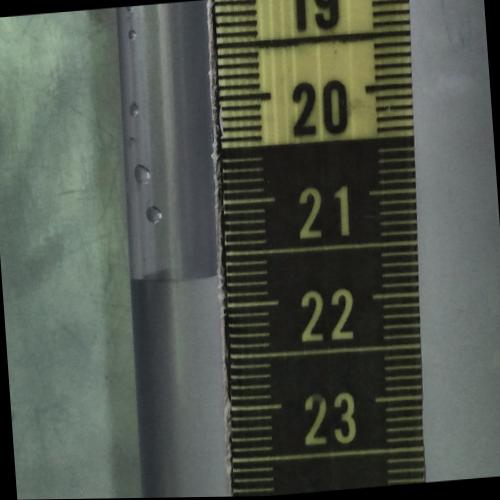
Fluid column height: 21.7 cm